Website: home-depot
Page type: billing-address
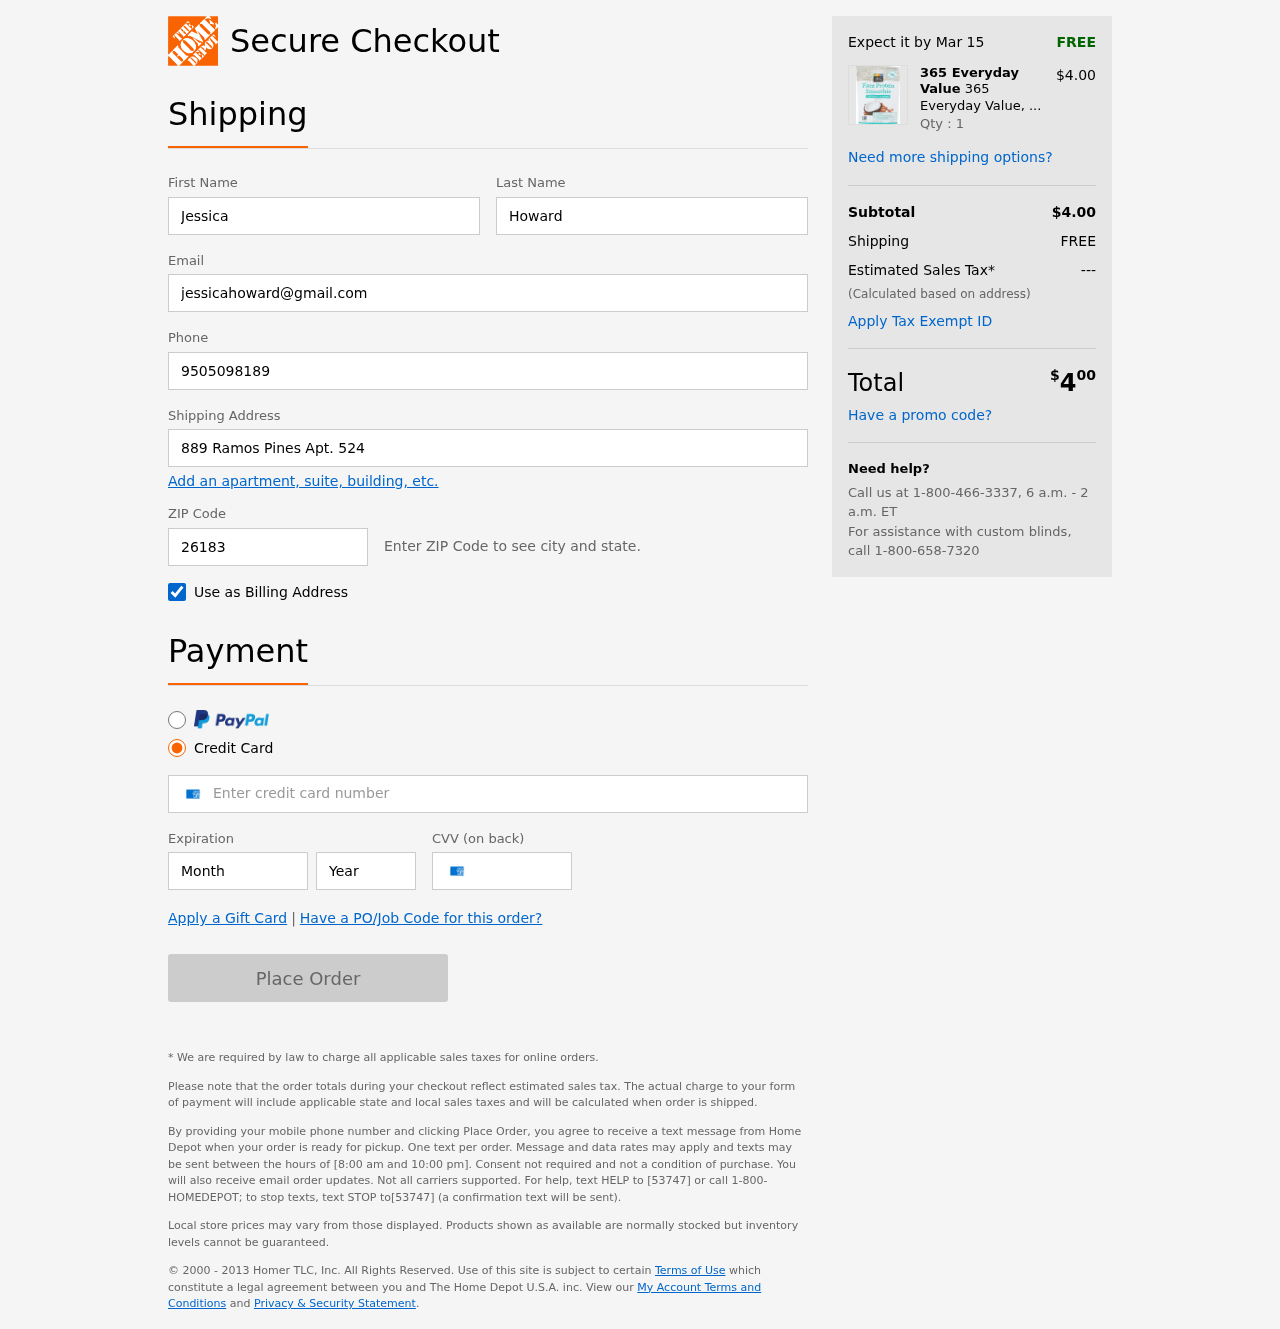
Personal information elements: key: PII_FIRSTNAME
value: Jessica
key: PII_LASTNAME
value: Howard
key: PII_EMAIL
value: jessicahoward@gmail.com
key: PII_PHONE
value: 9505098189
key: PII_STREET
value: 889 Ramos Pines Apt. 524
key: PII_POSTCODE
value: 26183
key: PII_CARD_NUMBER
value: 3494 2417 0337 853
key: PII_CARD_EXPIRY_MONTH
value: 09
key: PII_CARD_CVV
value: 0459
Product elements: key: PRODUCT1_BRAND
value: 365 Everyday Value
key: PRODUCT1_NAME
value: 365 Everyday Value, Plant Protein Smoothie, Coconut Almond, 9 oz
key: PRODUCT1_PRICE
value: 4
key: PRODUCT1_QUANTITY
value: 1
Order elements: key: ORDER_DELIVERY_DATE
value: Mar 15
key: ORDER_SUBTOTAL
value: $4.00
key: ORDER_SHIPPING_COST
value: FREE
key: ORDER_TAX
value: ---
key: ORDER_TOTAL2
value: $400